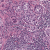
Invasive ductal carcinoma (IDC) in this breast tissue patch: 1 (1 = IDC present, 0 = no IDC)